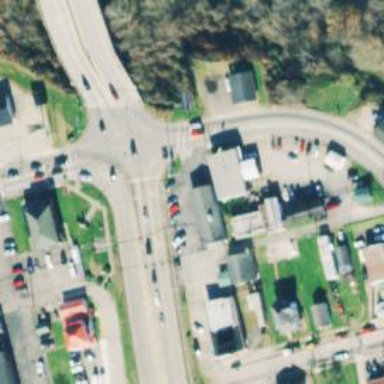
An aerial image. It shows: Alleyway designated as service road.